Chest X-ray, PA view. Patient: 33 years old, sex F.
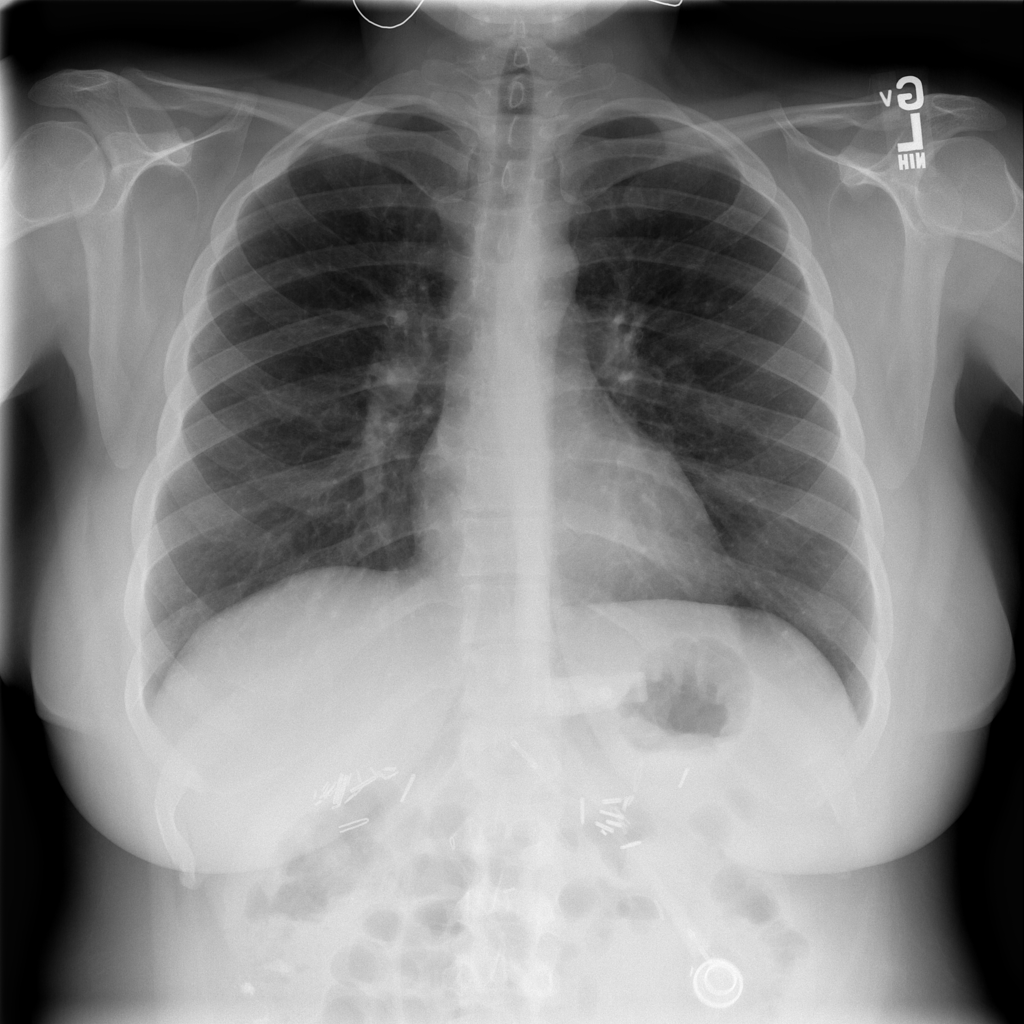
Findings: Effusion